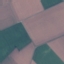
Label: AnnualCrop